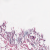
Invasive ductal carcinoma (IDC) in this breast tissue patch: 0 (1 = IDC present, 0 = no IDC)